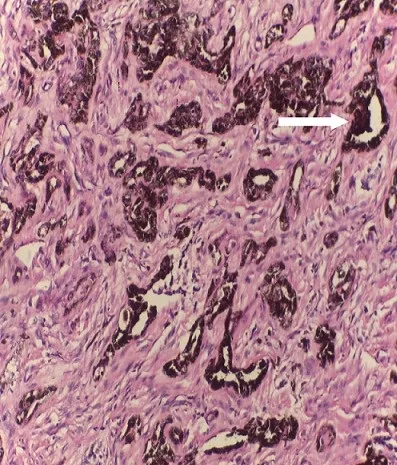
Histological section showing nest and island of tumor cells with cleft formation (arrow) (H&E x40).
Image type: pathology (h&e)